Question: I have a problem with sending an object in PHP. I stringify the object before sending it to the PHP file.
The PHP file then uses json_decode. But the decode shows a blank variable.
The object which i console.log shows this as its structure:

Its then sent to PHP with this :
'''
console.log(my_Obj);
var as = JSON.stringify(my_Obj);
call_data('add.php?&as='+as, nxtFunc);
'''
Now in the PHP file i have this which handles the situation:
'''
$path = json_decode($_GET['as']);
echo $_GET['as'].'<br/>';
print_r($path);
die;
'''
The result is:
'''
[null,null,{"8":[null,null,null,null,null,null,[],[],[],[],[]],"9":
[null,null,null,null,null,null,null,null,null,null,[]],"10":
[null,null,null,null,null,null,null,null,null,null,[],[]],"11":
[null,null,null,null,null,null,null,null,null,null,null,[]]}]
<br/>
'''
My XHR request url in Chrome shows:
'''
add.php?as=[null,null,{%228%22:[null,null,null,null,null,null,[],[],[],[],[]],%229%22:[null,null,null,null,null,null,null,null,null,null,[]],%2210%22:[null,null,null,null,null,null,null,null,null,null,[],[]],%2211%22:[null,null,null,null,null,null,null,null,null,null,null,[]]}]
'''
Notice the print_r shows nothing. Should i not be using stringify ?
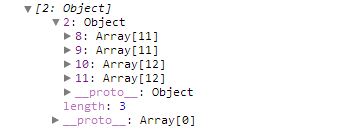
Answer: Thats because 'my_Obj' is an array and not an object.
Try this:
'''
var as = JSON.stringify({data: my_Obj});
'''
Note:
You will also need to clean up the array before stringifying - i.e. clear out all null/undefined indices. Check this answer: <URL>